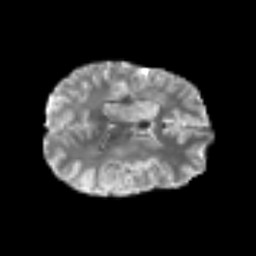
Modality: T2w
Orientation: axial
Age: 40
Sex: female
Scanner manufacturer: siemens
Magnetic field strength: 3 T
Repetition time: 6.1 s
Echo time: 0.101 s